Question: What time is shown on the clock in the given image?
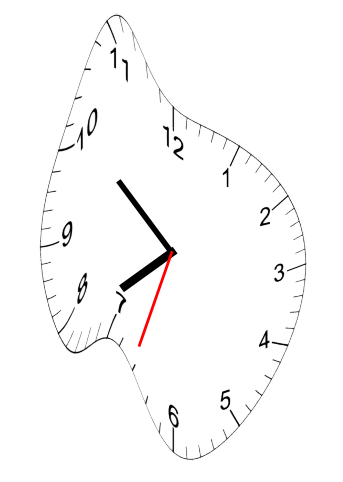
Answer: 07:51:33